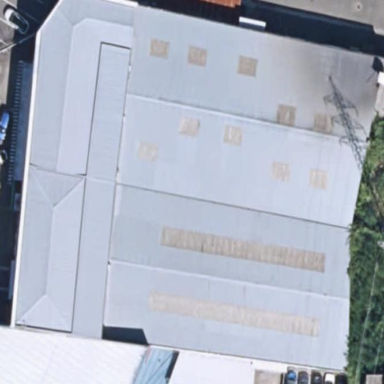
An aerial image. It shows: Car shop building.